Question: I have an app that uses MVVM.
I have an image at the following hyperlink 'http://b-i.forbesimg.com/spleverage/files/2013/04/silver-apple-logo-apple-picture.jpg' that I want to bind as source on my listbox.
See below in my listbox datatemplate I am binding the image source (which is a hyperlink) as follows. I would expect to see the image in the listbox, however nothing is loaded. What am i missing?
'''
<DataTemplate x:Key="UserDataTemplate">
<Grid>
<Grid.ColumnDefinitions>
<ColumnDefinition/>
<ColumnDefinition/>
</Grid.ColumnDefinitions>
<Grid Grid.Column="0">
<Image Source="{Binding Image}">
</Grid>
<Grid Grid.Column="1">
<TextBlock Text="{Binding Name}"/>
</Grid>
</Grid>
</DataTemplate>
'''

The value that is being passed in {Binding Image} is '<URL>'. Any idea why the image wouldn't load?
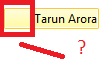
Answer: I done a quick test and that Image is quite big, there is a chance it is there but because there is no constraint on the 'Grid' size in your 'DataTemplate' its just showing the full sized image and you can see it all, just an empty corner.
Using your 'DataTemplete' I added a 'MaxHeight' and it displayed ok.
TestCode:
Code:
'''
public partial class MainWindow : Window
{
public MainWindow()
{
InitializeComponent();
Items.Add(new Item{Name = "Stack", Image = "http://b-i.forbesimg.com/spleverage/files/2013/04/silver-apple-logo-apple-picture.jpg"});
Items.Add(new Item { Name = "Overflow", Image = "http://b-i.forbesimg.com/spleverage/files/2013/04/silver-apple-logo-apple-picture.jpg" });
}
private ObservableCollection<Item> _items = new ObservableCollection<Item>();
public ObservableCollection<Item> Items
{
get { return _items; }
set { _items = value; }
}
}
public class Item
{
public string Image { get; set; }
public string Name { get; set; }
}
'''
Xaml:
'''
<Window x:Class="WpfApplication13.MainWindow"
xmlns="http://schemas.microsoft.com/winfx/2006/xaml/presentation"
xmlns:x="http://schemas.microsoft.com/winfx/2006/xaml"
Title="MainWindow" Height="428" Width="738" Name="UI" >
<Grid DataContext="{Binding ElementName=UI}">
<Grid.Resources>
<DataTemplate x:Key="UserDataTemplate">
<Grid MaxHeight="25">
<Grid.ColumnDefinitions>
<ColumnDefinition />
<ColumnDefinition/>
</Grid.ColumnDefinitions>
<Grid Grid.Column="0">
<Image Source="{Binding Image}" />
</Grid>
<Grid Grid.Column="1">
<TextBlock Text="{Binding Name}"/>
</Grid>
</Grid>
</DataTemplate>
</Grid.Resources>
<ListBox ItemsSource="{Binding Items}" ItemTemplate="{StaticResource UserDataTemplate}" />
</Grid>
</Window>
'''
Result: